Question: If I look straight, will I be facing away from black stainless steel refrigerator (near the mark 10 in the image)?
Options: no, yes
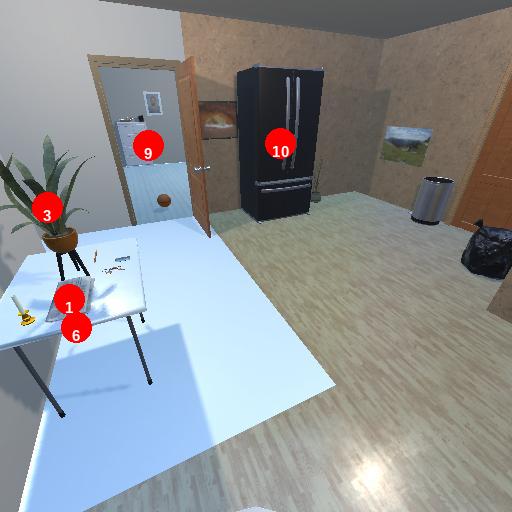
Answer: no